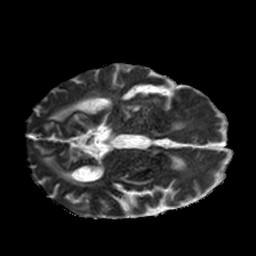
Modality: ADC
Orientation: axial
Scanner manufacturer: philips
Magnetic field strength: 1.5 T
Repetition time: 3.4 s
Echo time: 0.06922 s